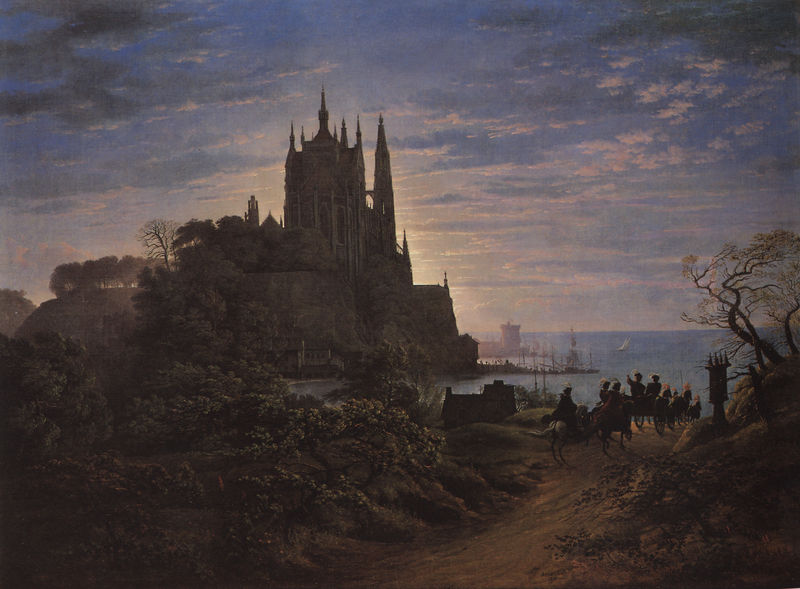
Titel: Gotische Kirche auf einem Felsen am Meer
Künstler: Karl Friedrich Schinkel
Standort: Berlin
Institution: Neue Nationalgalerie
Schlagwörter: baum, berg, blau, blätter, dunkel, feder, felsen, gemälde, gott, himmel, meer, schatten, wasser, weiß, wolken, bäume, fluss, grün, landschaft, menschen, ocker, see, stadt, ufer, äste, abend, braun, grau, hell, hut, licht, nacht, pfeiler, schwarz, strasse, säulen, gebäude, gras, haus, schloss, weg, wolke, beige, leute, architektur, stein, öl, dämmerung, ferne, horizont, häuser, hügel, morgen, natur, strauch, zweige, busch, büsche, gebüsch, kirche, pfad, sonne, sträucher, insel, klassizismus, spitzen, blatt, pflanzen, gotik, rosa, wald, pferd, pferde, reiter, turm, ausritt, federhut, reiten, küste, schiff, schiffe, segel, segelboot, segelschiffe, strand, düster, ort, segelschiff, berge, farben, fels, hang, mauer, abendsonne, farbe, sonnenuntergang, steil, herbst, kutsche, hafen, wagen, böschung, friedrich, mündung, romantik, abendstimmung, bucht, harmonie, mond, burg, türmchen, türme, dom, leuchtturm, ideal, idyll, denkmal, festung, traum, kathedrale, schein, veste, gotisch, spitzbögen, mauern, romantisch, trupp, reise, wanderer, mittelalter, kreuzzug, heilige, federschmuck, caspar david friedrich, gothik, brauns, sonnen, schinkel, halbinsel, fialen, strebewerk, gotteshaus, strebepfeiler, tabernakel, kastell, spitztürme, strebebögen, pilger, stiege, wasswe, casper david friedrich, spät, romatik, votivbild, entlaubt, gleißen, karl friedrich schinkel, eiichen, gottesburg, mittelalterrezeption, reitertrupp, tronen, wolkenstimmung, segelschuff